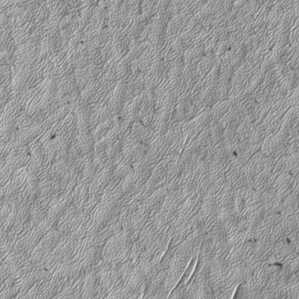
Label: frost